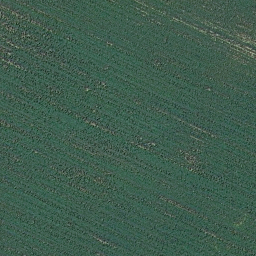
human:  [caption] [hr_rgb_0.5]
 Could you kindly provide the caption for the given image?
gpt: It is a piece of cropland .

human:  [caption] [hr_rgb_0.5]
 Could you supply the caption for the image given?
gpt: There is a piece of farmland .

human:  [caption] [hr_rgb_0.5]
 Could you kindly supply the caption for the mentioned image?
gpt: There is a piece of cropland .

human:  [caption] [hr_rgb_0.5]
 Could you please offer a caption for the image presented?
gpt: It is a piece of farmland .

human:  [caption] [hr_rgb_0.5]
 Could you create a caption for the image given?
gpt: Here is a piece of farmland .